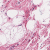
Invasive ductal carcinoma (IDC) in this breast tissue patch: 0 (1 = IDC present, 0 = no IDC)